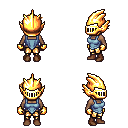
a pixel art fantasy rpg character, female body template, human, dark skin, blue vest, gold greaves, brown pixie cut hairstyle, gold helm, gold gloves, brown shoes, four views (front, back, left, right), 2x2 character sprite sheet, small pixel art, hard edges, no anti-aliasing